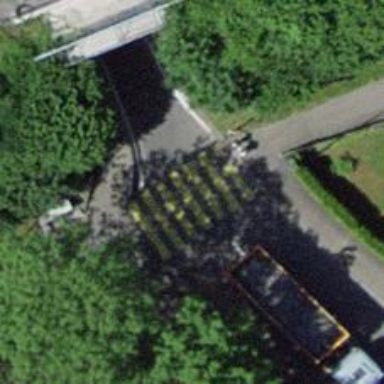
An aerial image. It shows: Footway with zebra crossing.